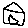
Label: house